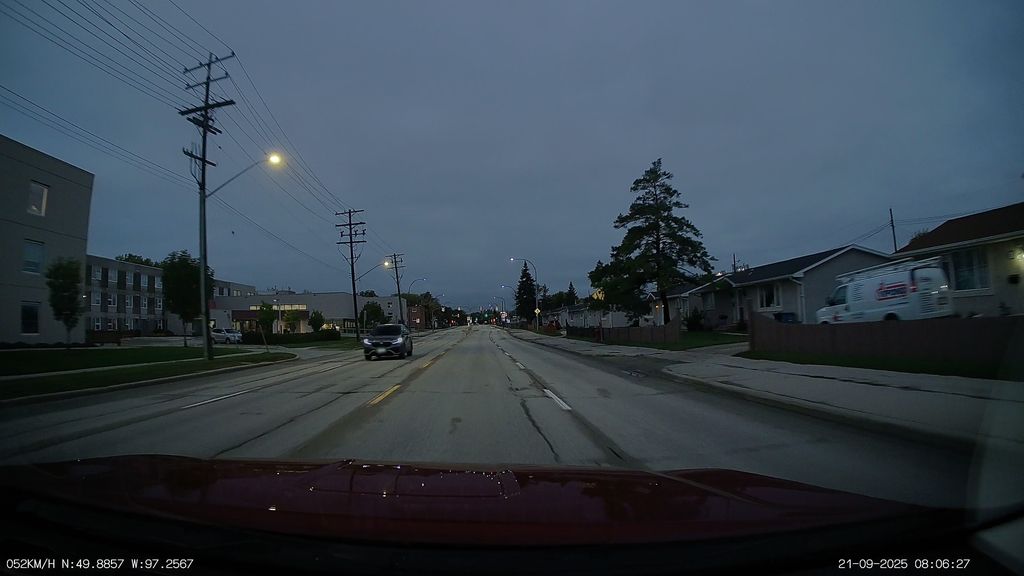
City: winnipeg